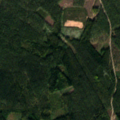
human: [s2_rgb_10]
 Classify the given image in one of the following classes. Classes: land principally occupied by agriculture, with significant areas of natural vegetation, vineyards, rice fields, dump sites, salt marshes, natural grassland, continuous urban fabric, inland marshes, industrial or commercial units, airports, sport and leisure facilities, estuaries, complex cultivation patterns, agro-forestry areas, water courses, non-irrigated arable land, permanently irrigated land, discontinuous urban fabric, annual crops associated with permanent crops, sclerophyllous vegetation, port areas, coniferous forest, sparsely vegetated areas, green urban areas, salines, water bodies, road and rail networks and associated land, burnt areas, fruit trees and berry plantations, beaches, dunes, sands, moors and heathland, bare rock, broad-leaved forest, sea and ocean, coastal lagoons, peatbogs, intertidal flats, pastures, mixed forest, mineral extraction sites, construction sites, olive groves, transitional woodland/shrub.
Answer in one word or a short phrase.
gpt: coniferous forest, transitional woodland/shrub